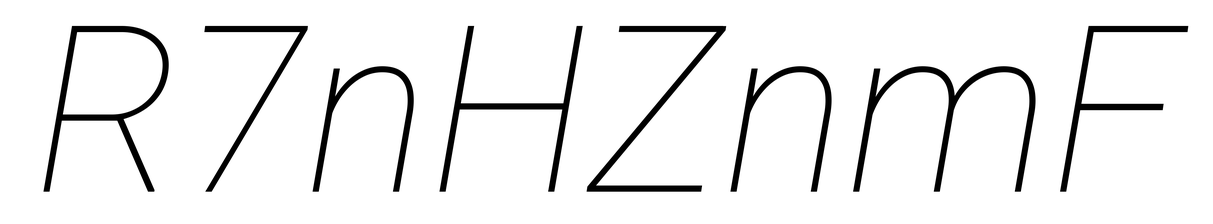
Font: Roboto-Italic_Thin_Italic